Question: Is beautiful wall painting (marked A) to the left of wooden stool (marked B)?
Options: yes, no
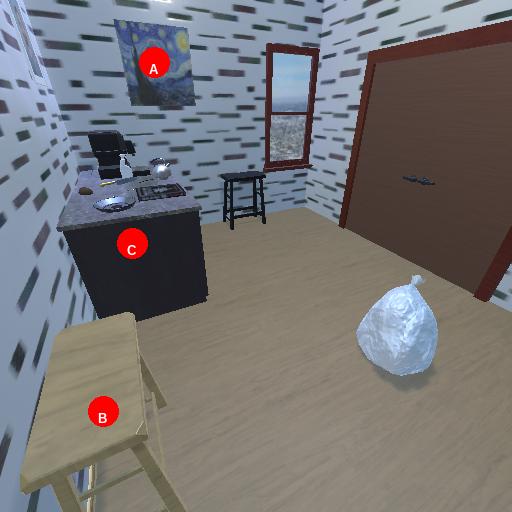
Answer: yes